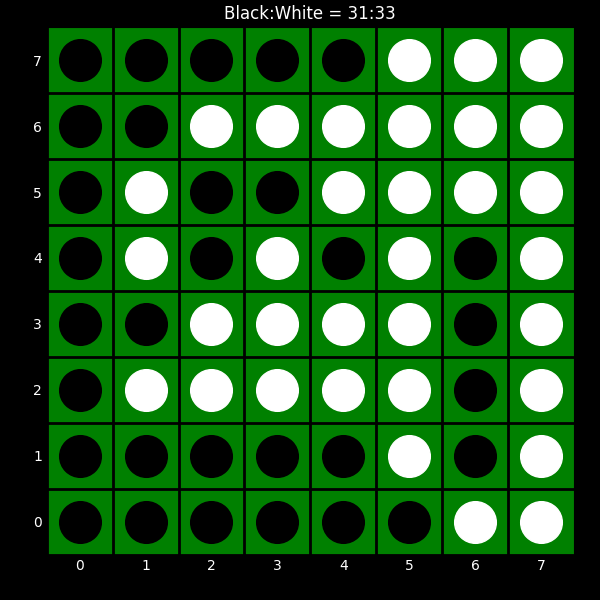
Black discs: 31
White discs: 33